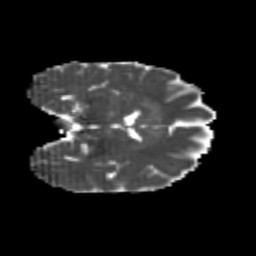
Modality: MD
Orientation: coronal
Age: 23
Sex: female
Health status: healthy
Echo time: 0.074 s